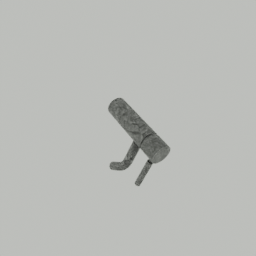
Label: appliances